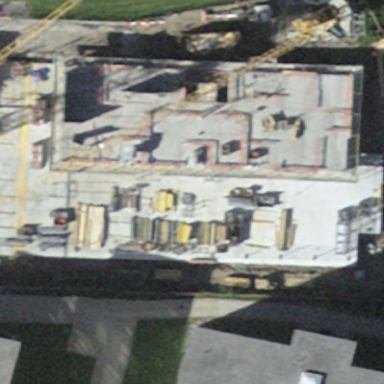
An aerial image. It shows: Building with flat roof.